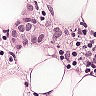
Metastatic tissue present: yes